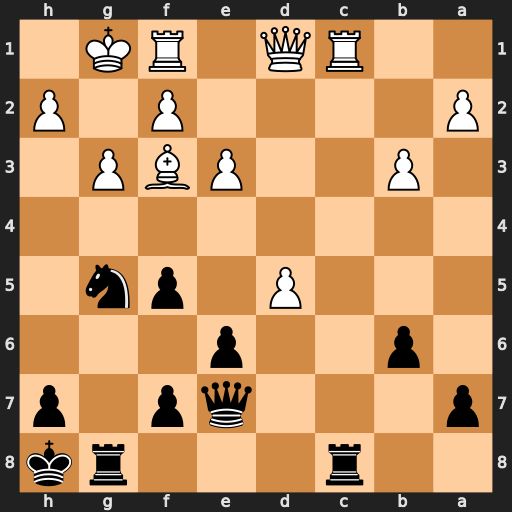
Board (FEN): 2r3rk/p3qp1p/1p2p3/3P1pn1/8/1P2PBP1/P4P1P/2RQ1RK1
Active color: b
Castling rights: -
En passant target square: -
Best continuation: Rxc1 Qxc1 Nxf3+